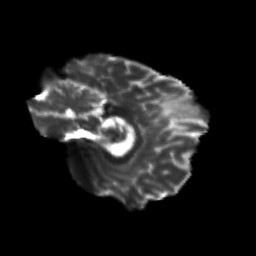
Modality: T2w
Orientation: sagittal
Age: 22
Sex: male
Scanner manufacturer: siemens
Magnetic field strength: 3 T
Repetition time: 3.5 s
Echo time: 0.113 s